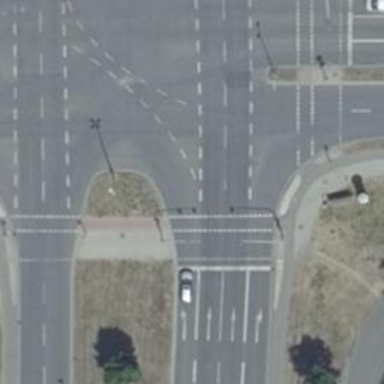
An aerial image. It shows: Road with traffic signals at crossing.